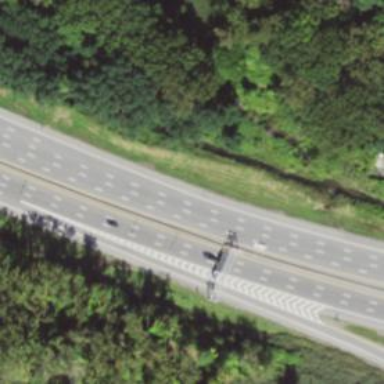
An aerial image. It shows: Asphalt motorway.